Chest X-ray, AP view. Patient: 66 years old, sex M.
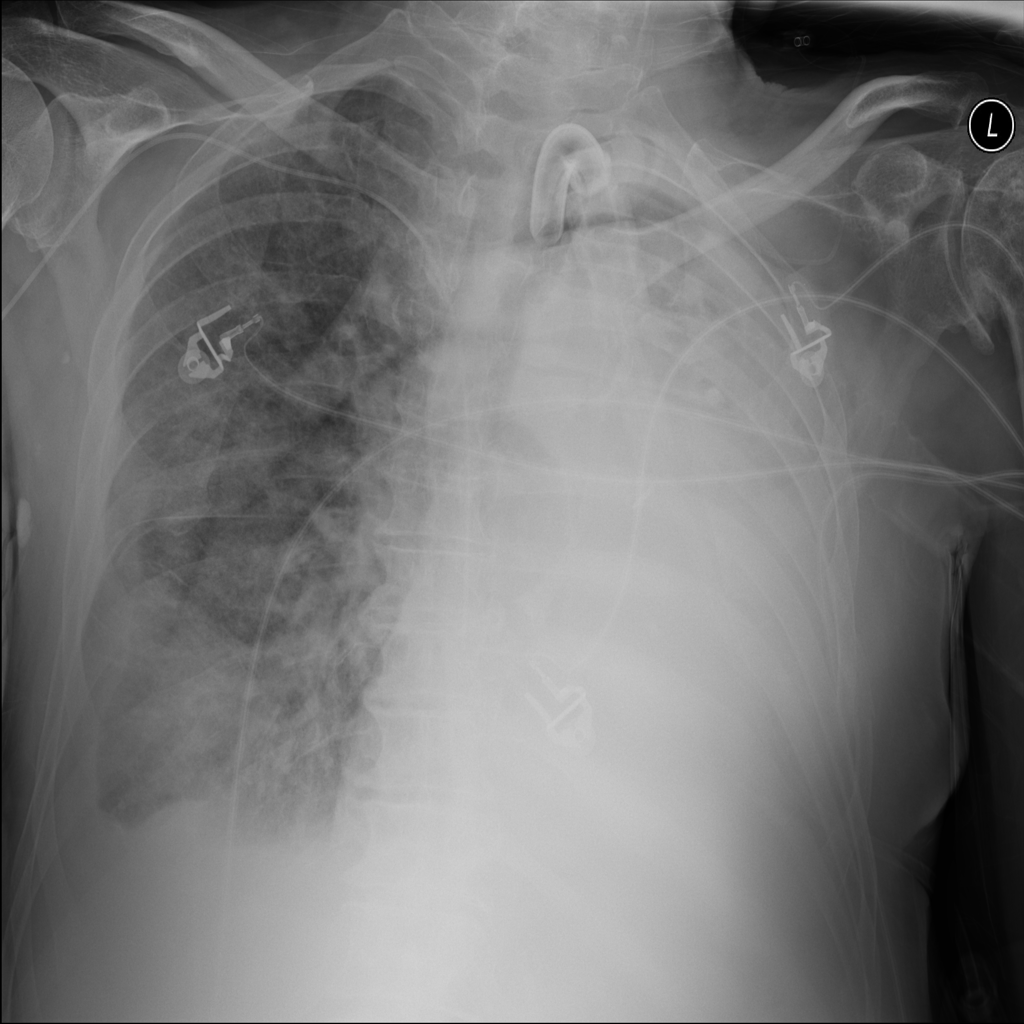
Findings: Infiltration